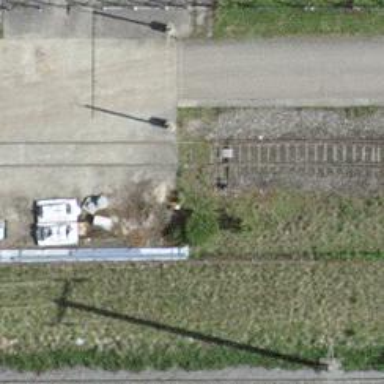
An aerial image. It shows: Single railway spur track.